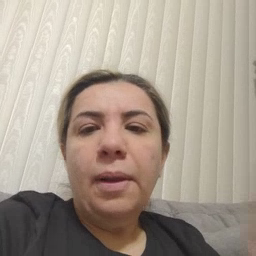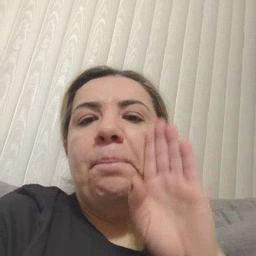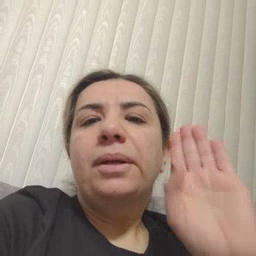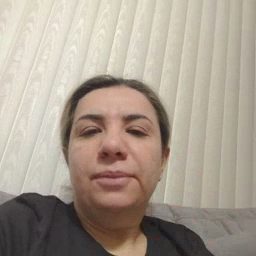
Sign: brown